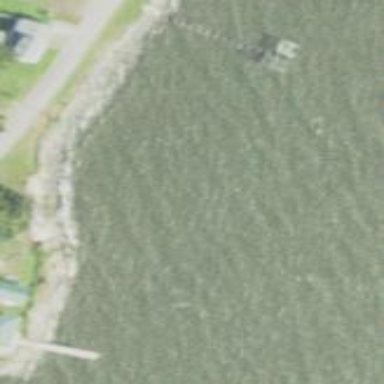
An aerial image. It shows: Breakwater structure.